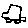
Label: car